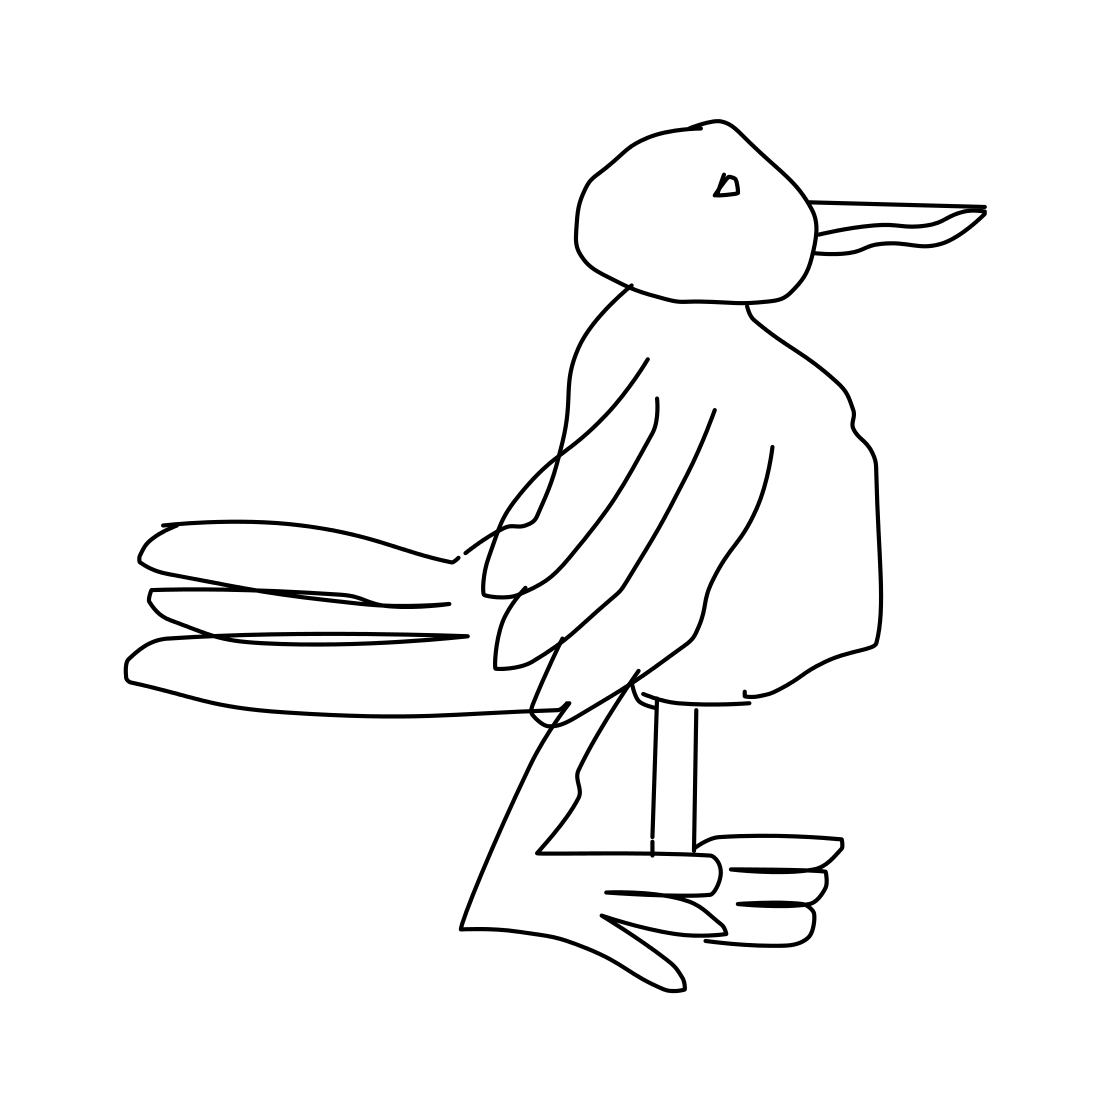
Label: standing bird